Interaction volume radius: 10 \u00c5
Interaction volume height: 35 \u00c5
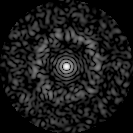
Disorder parameter: 0.8139